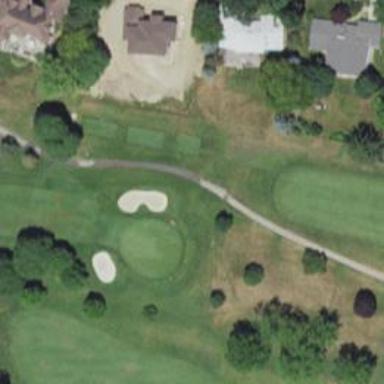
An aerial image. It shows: Golf hole.